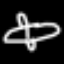
Label: airplane